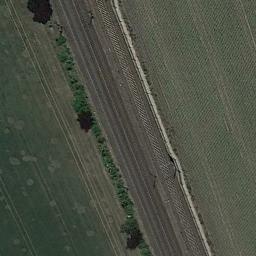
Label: railway